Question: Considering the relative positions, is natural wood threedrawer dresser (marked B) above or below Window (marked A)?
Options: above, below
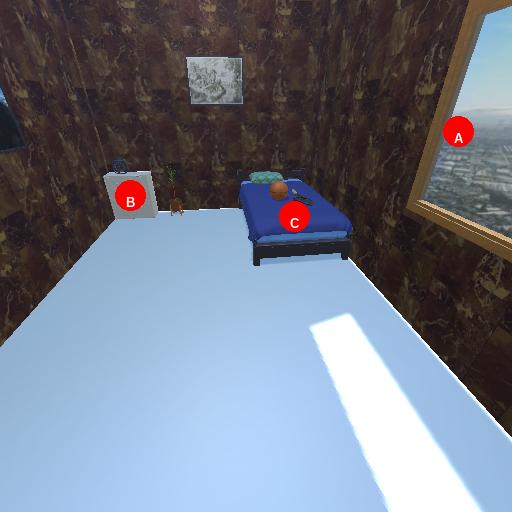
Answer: above